Question: I would like to make this:

So... when a user clicks on the search icon (top-left) the searchBar is set to hidden and UITableView is resized to top. How can I resize a table? Is it possible to achieve this not usign dimensions (like just set table's top to the navigation's bottom or smth)?
Thx.
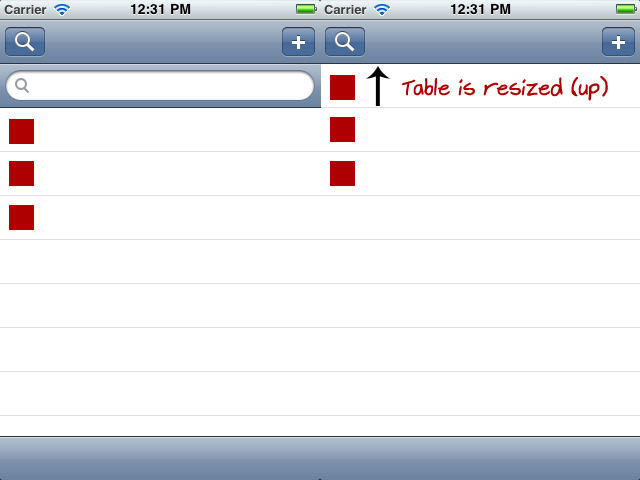
Answer: You have to modify the table view's 'frame' inside an animation block. It is up to you to calculate the correct dimensions of the frame rectangle.
'''
CGRect newFrame = self.tableView.frame;
newFrame.origin.x -= self.navigationBar.frame.size.height;
newFrame.size.height += self.navigationBar.frame.size.height;
[UIView animateWithDuration:0.25 animations:^{
self.tableView.frame = newFrame;
}];
'''